Question: Using bootstrap to style my table. Is there a way of modifying the table-hover class so that it only highlights the mouseovered cell and not the entire row? I tried some work-arounds with jquery:
'''
$('.date').hover(
function () {
$(this).addClass('active'); },
function () {
$(this).removeClass('active');
});
'''
This successfully adds/removes the 'active' class to the cell but it doesn't change the colour of it. When I inspected the element, the cell was picking up the default background colour that is set when the table is painted and the bootstrap 'active' property was crossed out (see pic).

The reason why I am using this approach is because I do not initially know what the current cell colour is (the cells pick up a different colour depending on a condition when the table is painted) so I can't know what colour to specify for the mouse-out function.
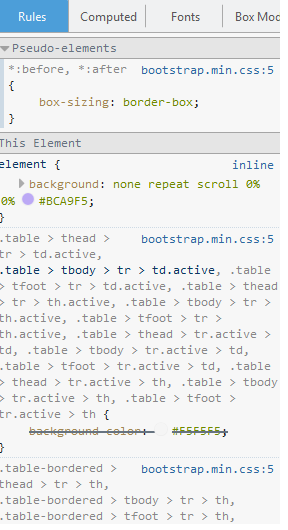
Answer: Looking at the dev tools, bootstrap adds this property when hovering over a 'tr' element:
'''
.table-hover>tbody>tr:hover>td, .table-hover>tbody>tr:hover>th{
background-color: #f5f5f5;
}
'''
What you need to do is:
1. Reset the bootstrap style in order to remove the hover effect.
2. Create your own rule on hover on the td element and not the tr.
In finale, your need to add the following rules:
'''
// add your own style on td:hover
.table-hover>tbody>tr>td:hover, .table-hover>tbody>tr>td:hover{
background-color: #f5f5f5!important; // Or any colour you like
}
// reset the default bootstrap style on tr:hover
.table-hover>tbody>tr:hover>td, .table-hover>tbody>tr:hover>th{
background-color: inherit;
}
'''
---
The '!important' part is here to be sure to override the original rule.
<URL>
If you want to keep the original hover and add another one on the actual cell, just add the first rule in the previous answer. See the <URL>.